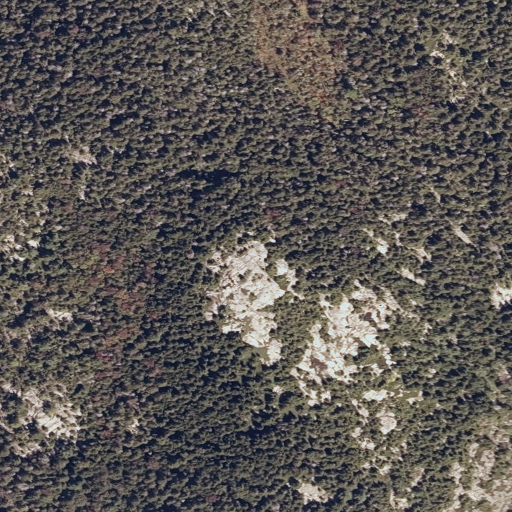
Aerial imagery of mountain in Maine named Cedar Swamp Mountain containing evergreen forest, grassland, woody wetlands, and shrub